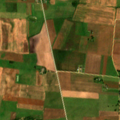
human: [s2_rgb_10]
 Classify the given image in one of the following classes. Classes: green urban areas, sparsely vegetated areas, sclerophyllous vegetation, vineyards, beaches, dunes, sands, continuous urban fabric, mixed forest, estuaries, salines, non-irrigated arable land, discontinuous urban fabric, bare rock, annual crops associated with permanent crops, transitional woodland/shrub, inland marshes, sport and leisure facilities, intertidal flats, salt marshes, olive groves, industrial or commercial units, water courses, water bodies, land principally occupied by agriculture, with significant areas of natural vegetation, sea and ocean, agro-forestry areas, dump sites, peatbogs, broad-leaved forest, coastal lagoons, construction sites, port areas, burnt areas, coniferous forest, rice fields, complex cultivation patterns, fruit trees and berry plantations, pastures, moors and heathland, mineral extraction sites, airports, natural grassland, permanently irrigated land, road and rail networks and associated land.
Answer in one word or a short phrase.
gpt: non-irrigated arable land, pastures, complex cultivation patterns